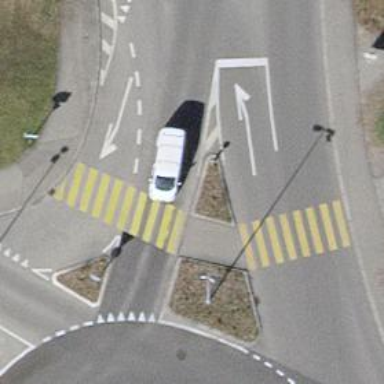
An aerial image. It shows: Traffic calming island.